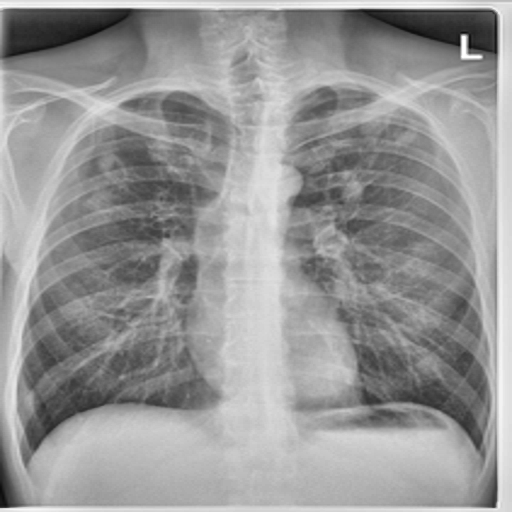
Finding: TUBERCULOSIS